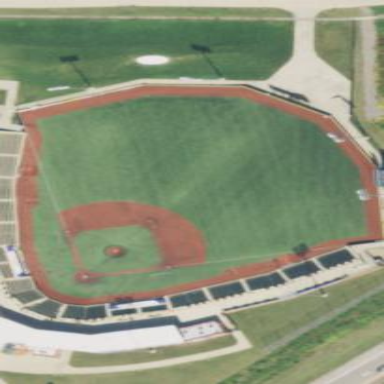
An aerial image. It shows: Baseball stadium for sports and leisure activities.